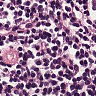
Metastatic tissue present: no